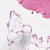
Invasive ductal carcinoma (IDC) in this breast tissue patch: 0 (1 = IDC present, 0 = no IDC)